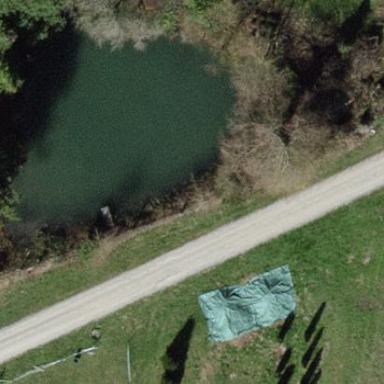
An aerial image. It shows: Pond surrounded by natural water.